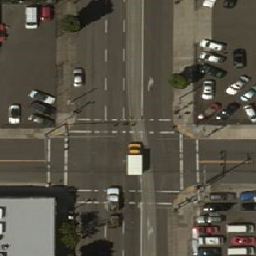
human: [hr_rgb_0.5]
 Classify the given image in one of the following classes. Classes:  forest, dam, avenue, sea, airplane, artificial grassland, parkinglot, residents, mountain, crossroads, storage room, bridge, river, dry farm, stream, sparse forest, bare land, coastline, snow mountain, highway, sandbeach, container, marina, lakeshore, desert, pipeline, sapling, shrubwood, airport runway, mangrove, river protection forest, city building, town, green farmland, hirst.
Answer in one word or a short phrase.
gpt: crossroads